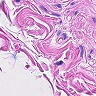
Metastatic tissue present: no